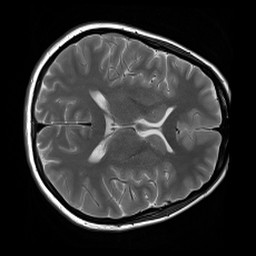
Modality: T2w
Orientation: axial
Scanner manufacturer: siemens
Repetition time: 3.9 s
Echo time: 0.076 s